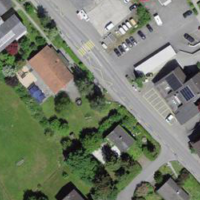
EUNIS habitat code: 55
Species observed at this site:
Vespa crabro